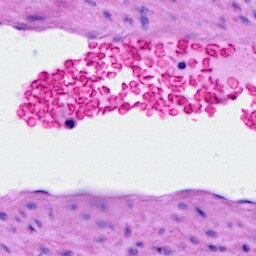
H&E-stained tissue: Ovarian